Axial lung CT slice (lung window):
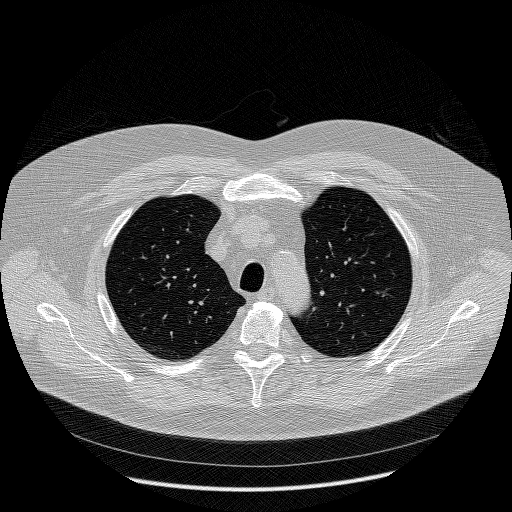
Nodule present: no